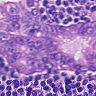
Metastatic tissue present: yes